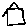
Label: house